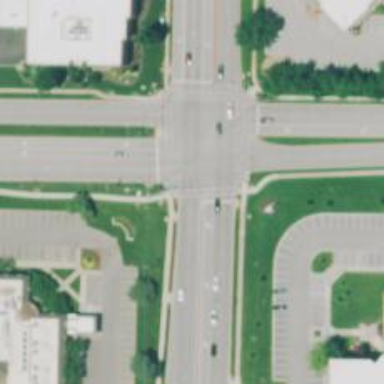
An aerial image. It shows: Marked road crossing.